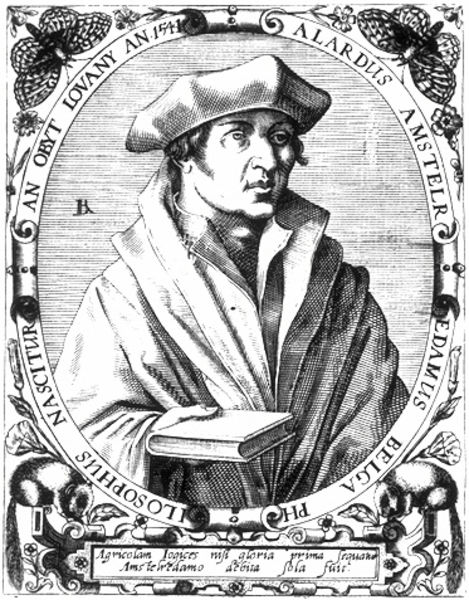
Titel: Bildnis des Allard von Amsterdam
Künstler: Matthaeus (d.Ä.) Becker
Institution: (Seriendruck)
Schlagwörter: hand, mann, umhang, weiß, grau, haar, hut, mund, nase, profil, schwarz, zeichnung, blick, blüten, tier, tiere, ornament, alt, hemd, kappe, mütze, augen, gesicht, halten, kragen, mensch, rahmen, hals, herr, portrait, porträt, auge, gewand, haare, mantel, pflanzen, lippen, oval, rund, schwanz, kopfbedeckung, schrift, grafik, graphik, tafel, inschrift, pupillen, philosoph, buch, medaillon, druck, schraffur, holzstich, radierung, stich, titel, barrett, schwarzweiß, text, beschriftung, koteletten, schmetterling, buchtitel, gelehrter, schmetterlinge, kupferstich, amsterdam, latein, lateinisch, umschrift, kürzel, humanist, vignette, seriendruck, altertum, schaube, eichhörnchen, kennzeichen, basedow, zinken, agricola, belgien, kehlkopf, mentel, adamsapfel, schmetterlintg, 16. jahrhundert, 17. jahrhundert, 1541, kürzek, eichhörnechen, alard amstel, mann oval, edam, alardus, #buch, schmetterlingschmetterlinge, schmwtterling